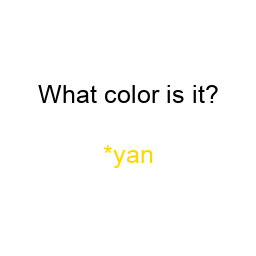
Color: gold
Color name shown: cyan
Background color: white
Question text color: black